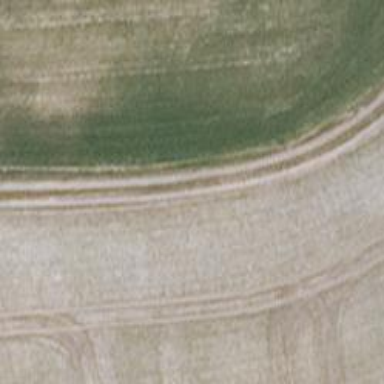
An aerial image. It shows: Track with grade3 tracktype.